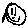
Label: smiley face